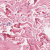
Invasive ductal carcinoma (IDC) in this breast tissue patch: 0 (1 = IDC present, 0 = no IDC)